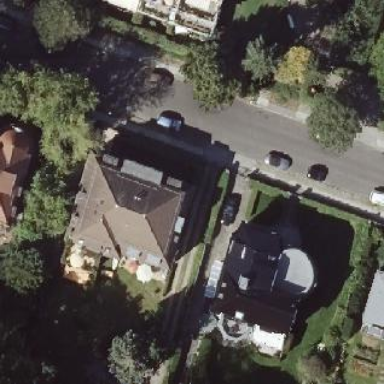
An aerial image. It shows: House with mansard roof shape.